Question: How to set color of text in selected TextView.
i try it not able to figure it out.
Is it possible to change UITextView's color in particular range ?
Please help me out.

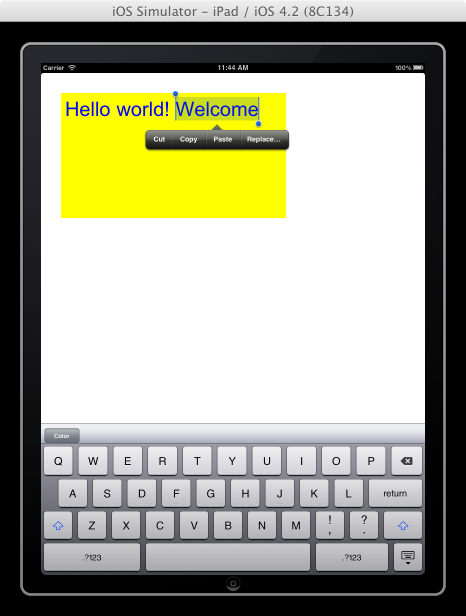
Answer: Does this work for you?
'''
NSString *selection = [textView.text substringWithRange:textView.selectedRange];
'''